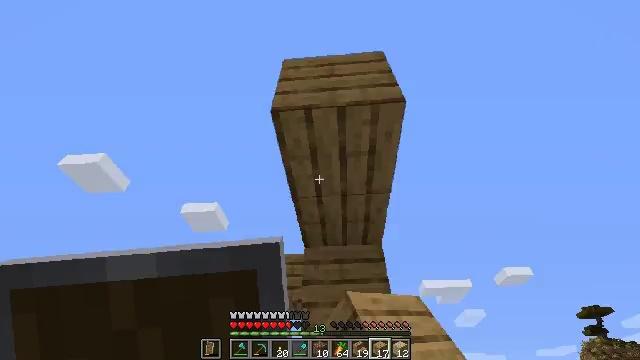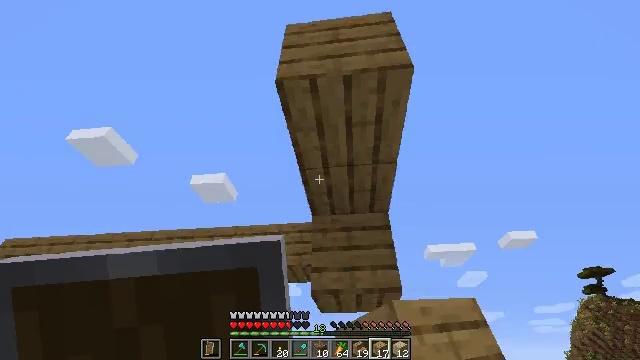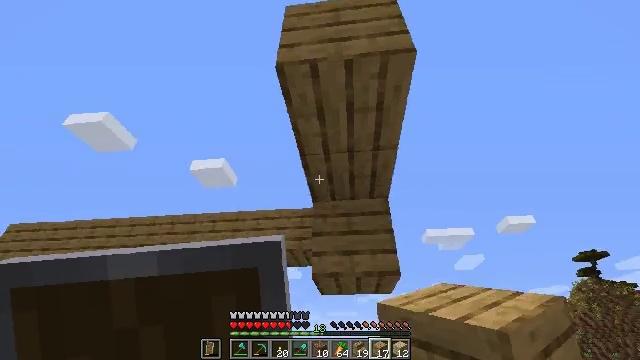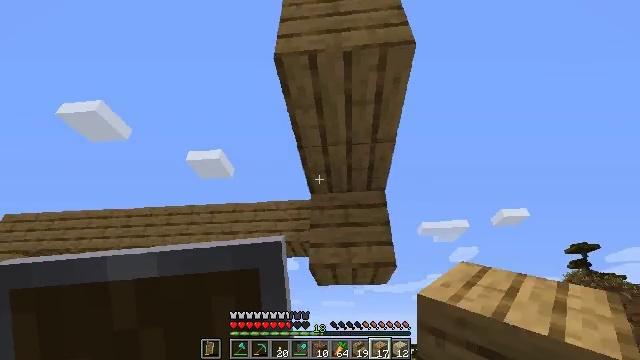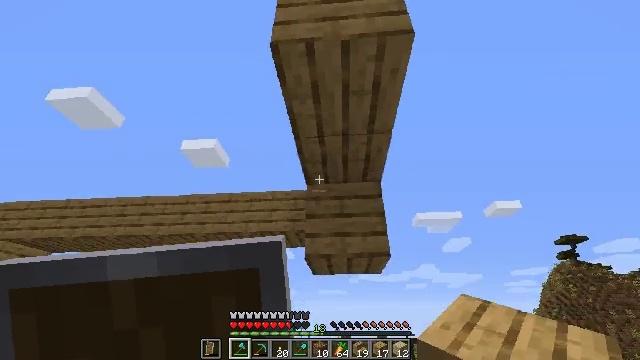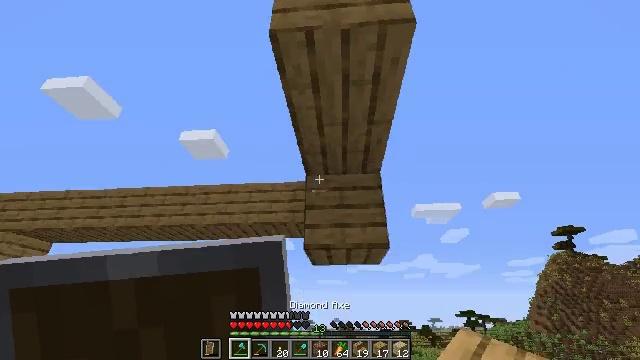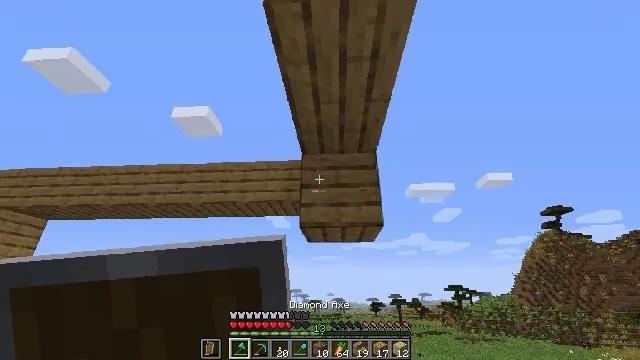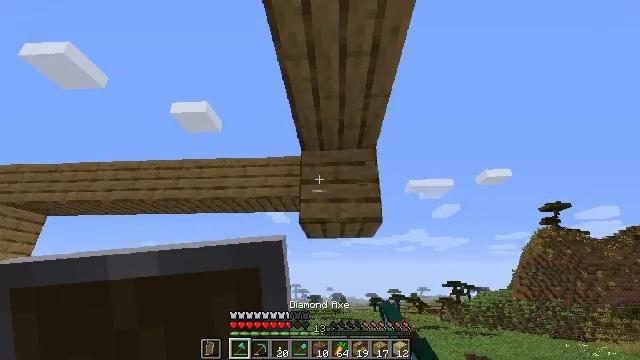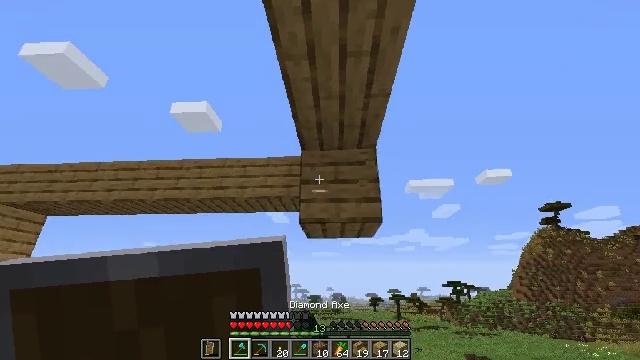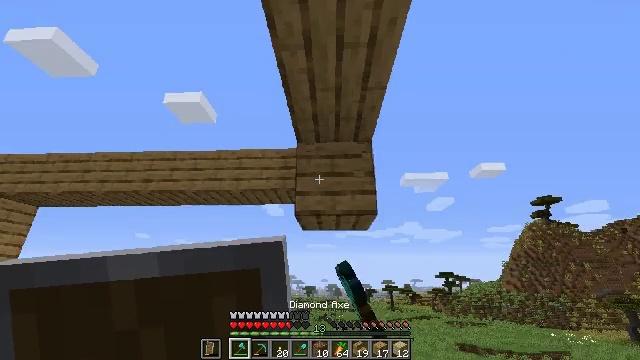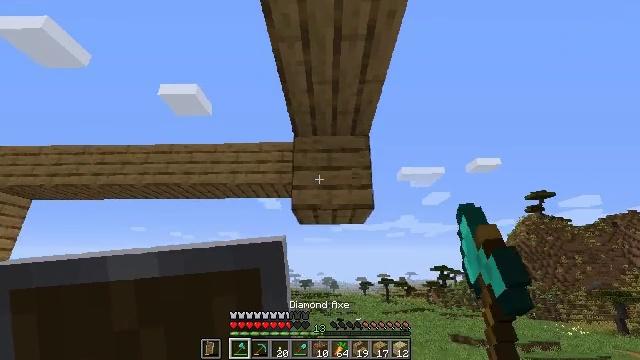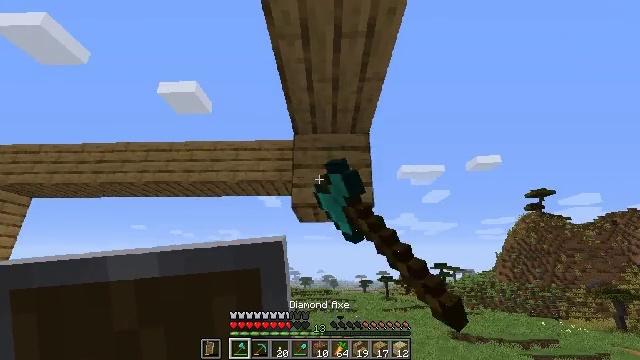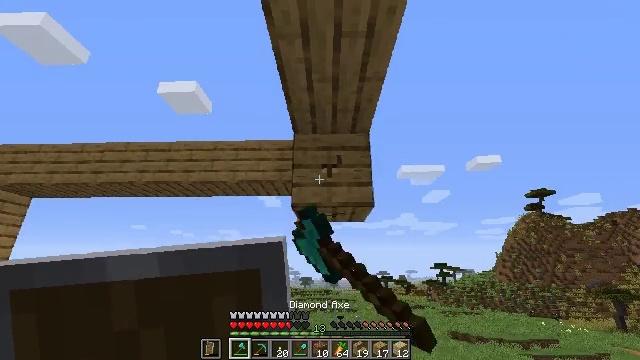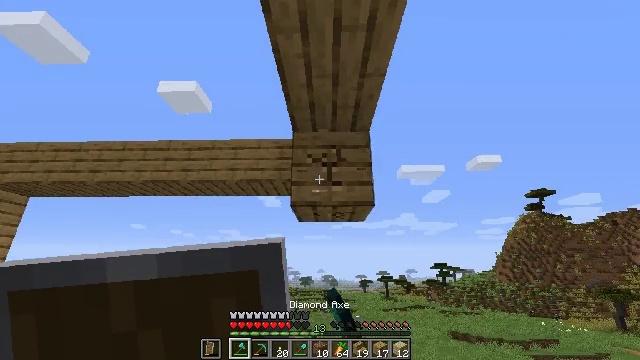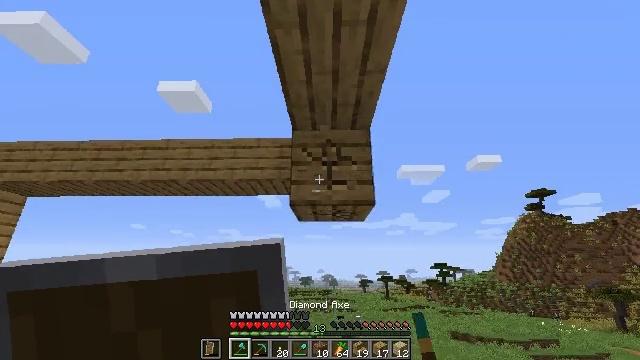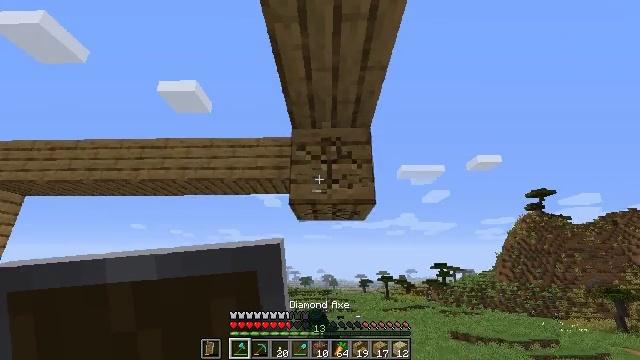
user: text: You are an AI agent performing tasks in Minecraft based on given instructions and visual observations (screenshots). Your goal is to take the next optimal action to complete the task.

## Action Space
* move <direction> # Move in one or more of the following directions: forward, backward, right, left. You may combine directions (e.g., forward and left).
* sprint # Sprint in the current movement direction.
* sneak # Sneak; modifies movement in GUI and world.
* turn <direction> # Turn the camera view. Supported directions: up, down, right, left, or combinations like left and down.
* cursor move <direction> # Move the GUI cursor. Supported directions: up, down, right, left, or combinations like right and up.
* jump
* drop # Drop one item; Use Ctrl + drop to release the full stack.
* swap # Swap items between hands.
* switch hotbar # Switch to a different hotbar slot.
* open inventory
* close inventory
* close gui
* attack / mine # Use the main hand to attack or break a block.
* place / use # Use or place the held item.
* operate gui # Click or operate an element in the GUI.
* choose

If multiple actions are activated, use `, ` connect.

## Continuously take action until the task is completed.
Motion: motion action
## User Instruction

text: Break the existing planks.
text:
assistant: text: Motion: sneak, turn left and down
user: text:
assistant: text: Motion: sneak, turn down
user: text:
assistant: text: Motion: sneak, turn down
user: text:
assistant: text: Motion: sneak, turn right and down, switch to hotbar 1
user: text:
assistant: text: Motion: sneak, turn down, switch to hotbar 1
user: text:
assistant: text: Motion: sneak, turn right and down, attack / mine, switch to hotbar 1
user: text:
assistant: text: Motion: sneak, attack / mine
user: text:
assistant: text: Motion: sneak, attack / mine
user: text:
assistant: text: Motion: sneak, turn right and down, attack / mine
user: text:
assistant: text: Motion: sneak, turn down, attack / mine
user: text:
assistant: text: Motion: sneak, attack / mine
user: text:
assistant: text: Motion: move forward, sneak, attack / mine
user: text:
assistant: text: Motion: move forward, sneak, attack / mine
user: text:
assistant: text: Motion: move forward, sneak, attack / mine
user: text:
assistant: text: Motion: sneak, attack / mine
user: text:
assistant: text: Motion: sneak, attack / mine
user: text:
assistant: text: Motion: sneak, attack / mine
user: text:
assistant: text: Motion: sneak, attack / mine
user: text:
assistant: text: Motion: sneak, attack / mine
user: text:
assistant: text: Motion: sneak, attack / mine
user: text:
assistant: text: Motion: move forward, sneak, attack / mine
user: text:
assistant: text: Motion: move forward, sneak, attack / mine
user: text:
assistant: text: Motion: sneak, attack / mine